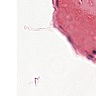
Metastatic tissue present: no